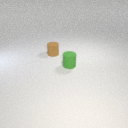
small green rubber cylinder in front of small brown rubber cylinder